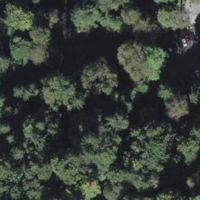
EUNIS habitat code: 41
Species observed at this site:
Silene dioica
Mercurialis perennis